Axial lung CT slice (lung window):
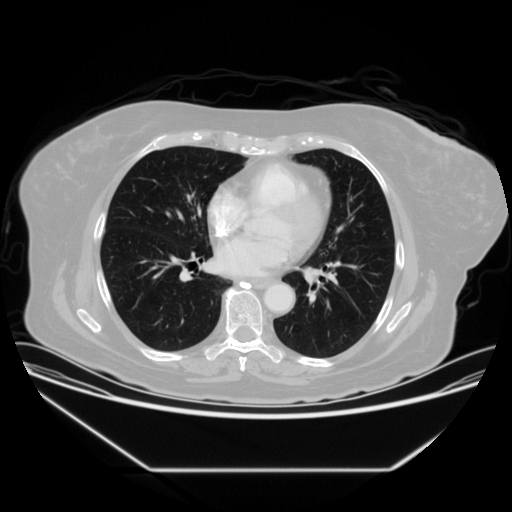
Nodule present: no